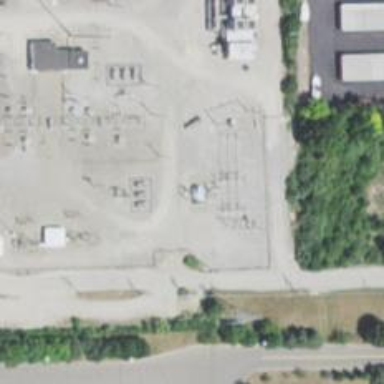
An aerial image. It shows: Outdoor area.